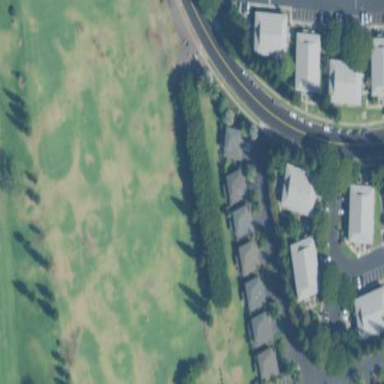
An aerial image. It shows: Driving range golf practice area with grass surface.